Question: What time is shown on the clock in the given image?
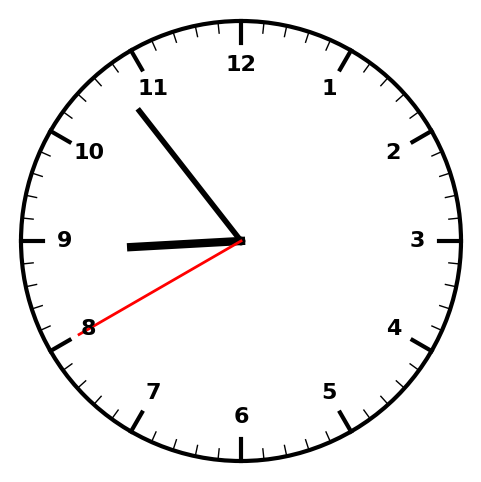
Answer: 08:53:40